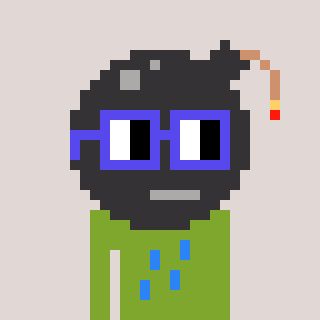
a pixel art character with square blue glasses, a bomb-shaped head and a slimegreen-colored body on a warm background